Question: My emulator runs behind company's VPN so I needed to install the corporate root CA for SSL to work. After doing so I can access https on Chrome but **none of the apps works - network calls are falling with all apps (Android built-in and third party) ** ...
I am using:
- - - - -
Can verify the certificate has been install properly and https is working with chrome:

Any ideas? Let me know if more info is required. Thanks!
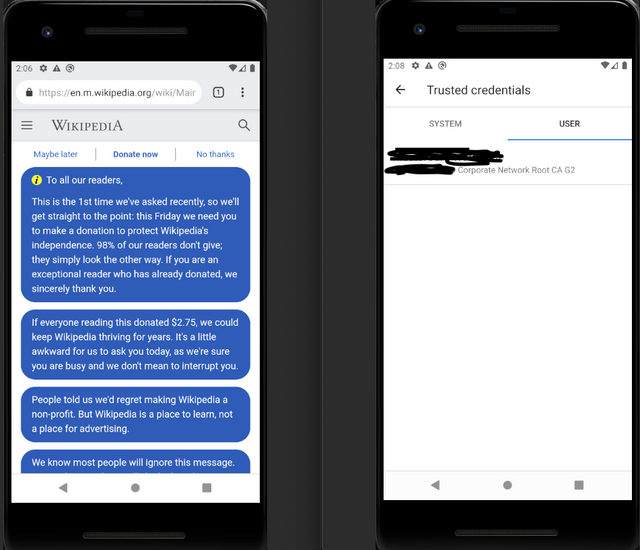
Answer: Simply add the root certificate for the network to system trust store - modify the simulator image to install the certificates.
Follow instructions <URL> - will need to fall back to API level <=25 or so to support this modification though ...